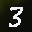
Label: 3